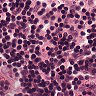
Metastatic tissue present: no